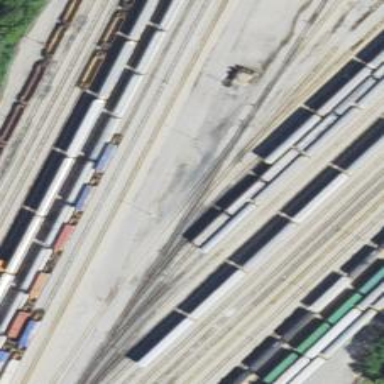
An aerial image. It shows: Railway yard in service.